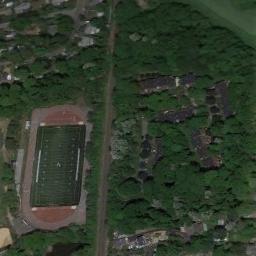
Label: ground_track_field